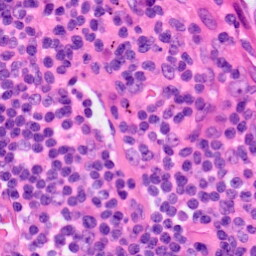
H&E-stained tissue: Lung